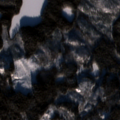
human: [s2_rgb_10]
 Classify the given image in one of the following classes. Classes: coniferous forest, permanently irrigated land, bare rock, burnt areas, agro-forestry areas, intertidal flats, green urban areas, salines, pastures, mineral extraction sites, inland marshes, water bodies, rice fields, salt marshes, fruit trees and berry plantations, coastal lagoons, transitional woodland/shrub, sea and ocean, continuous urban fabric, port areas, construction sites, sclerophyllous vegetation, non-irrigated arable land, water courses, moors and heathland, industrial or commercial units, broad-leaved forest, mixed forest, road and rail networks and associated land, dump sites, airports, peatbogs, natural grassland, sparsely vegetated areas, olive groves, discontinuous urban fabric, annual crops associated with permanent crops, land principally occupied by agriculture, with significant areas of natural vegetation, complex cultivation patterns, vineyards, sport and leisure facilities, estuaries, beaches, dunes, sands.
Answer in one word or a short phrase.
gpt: coniferous forest, mixed forest, transitional woodland/shrub